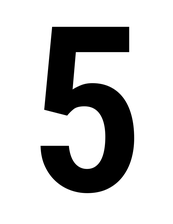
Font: Roboto_Condensed_SemiBold